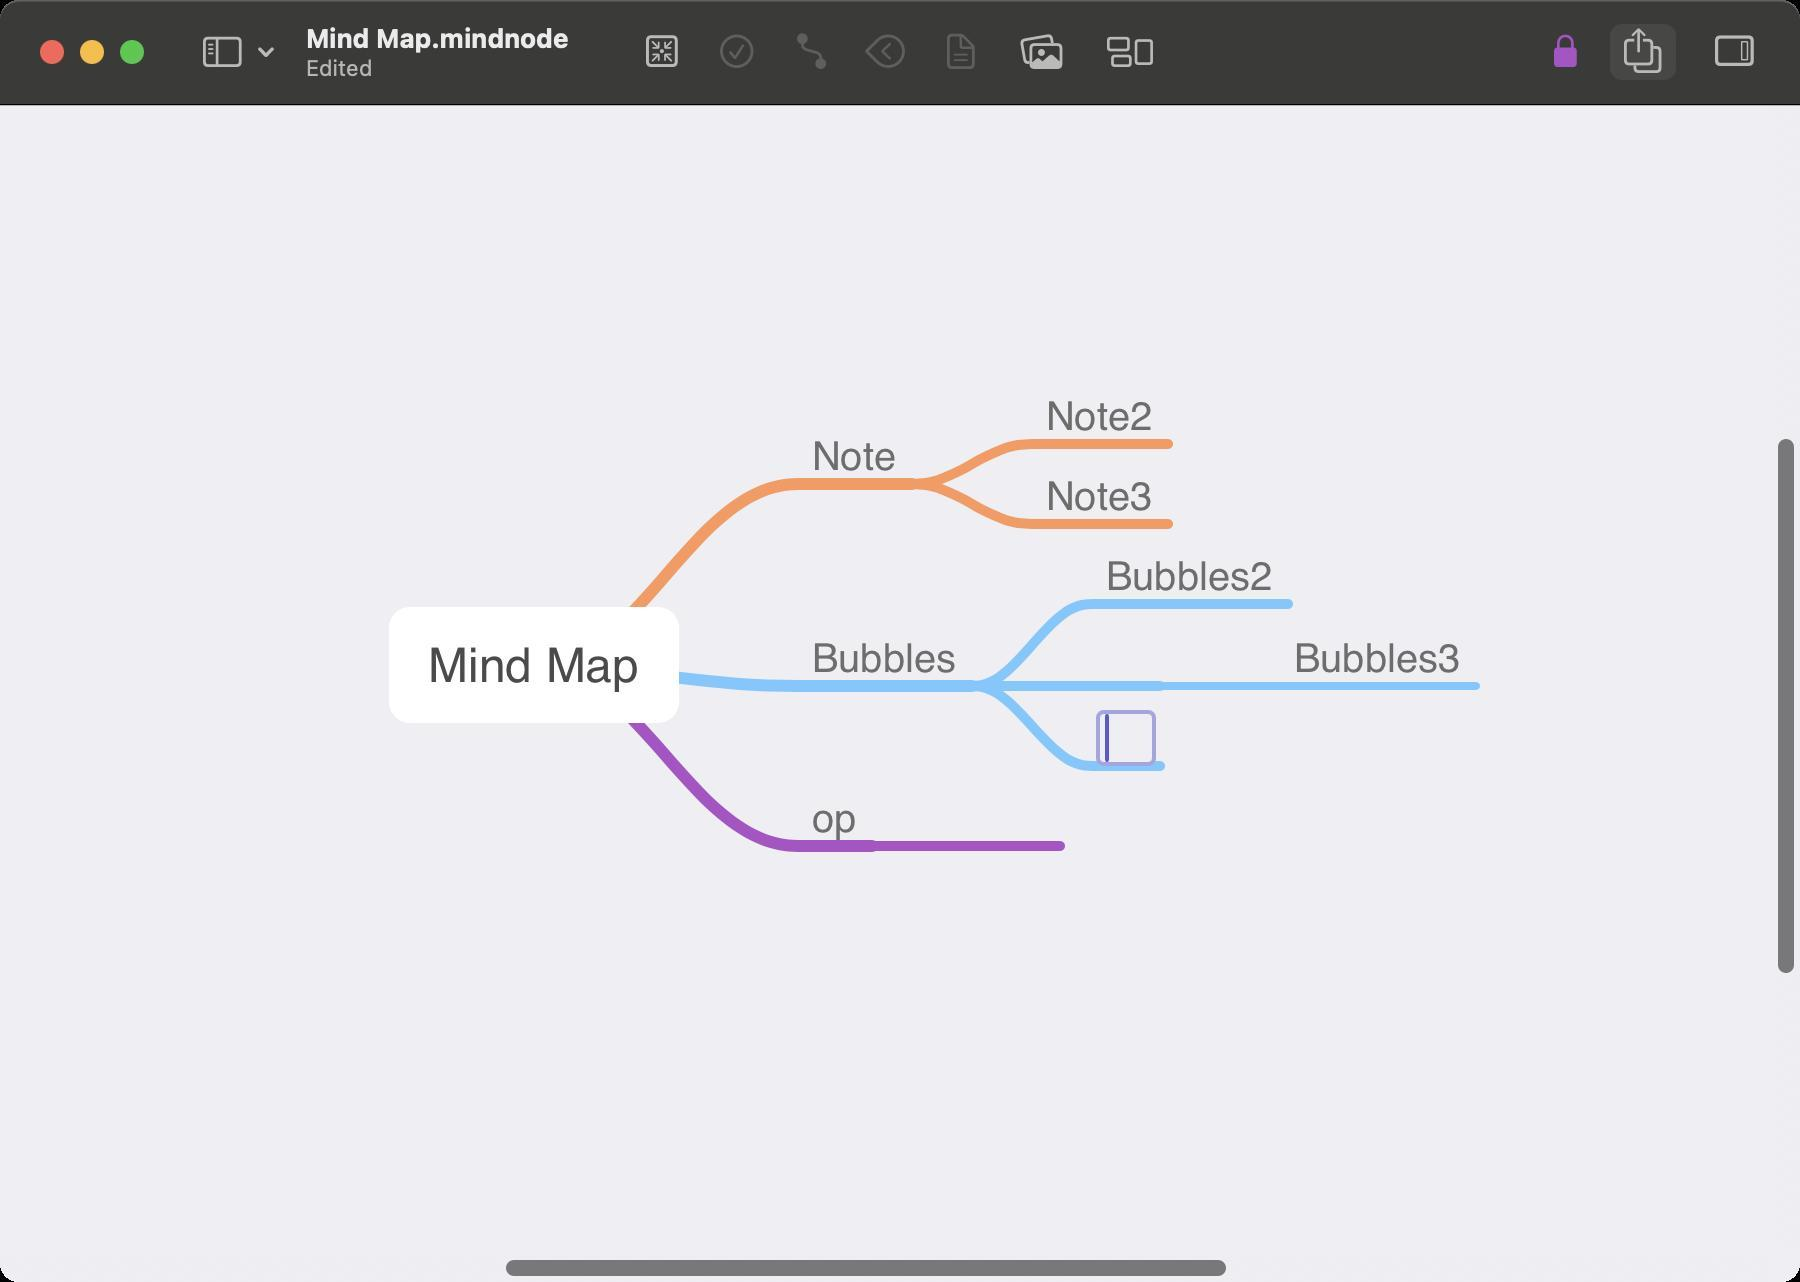
Accessibility tree:
{"name": "Mind_Map.mindnode", "role": "AXWindow", "description": null, "role_description": "standard window", "value": null, "position": "413.00;127.00", "size": "900;641", "children": [{"name": null, "role": "AXScrollArea", "description": null, "role_description": "scroll area", "value": null, "position": "0.00;52.00", "size": "900;589", "children": [{"name": null, "role": "AXTextArea", "description": null, "role_description": "text entry area", "value": "", "position": "548.00;357.00", "size": "30;28", "children": []}, {"name": null, "role": "AXScrollBar", "description": null, "role_description": "scroll bar", "value": 0.4810725552050473, "position": "0.00;626.00", "size": "885;15", "children": [{"name": null, "role": "AXValueIndicator", "description": null, "role_description": "value indicator", "value": 0.4810725552050473, "position": "252.00;626.00", "size": "362;15", "children": []}, {"name": null, "role": "AXButton", "description": null, "role_description": "increment arrow button", "value": null, "position": "0.00;626.00", "size": "0;0", "children": []}, {"name": null, "role": "AXButton", "description": null, "role_description": "decrement arrow button", "value": null, "position": "0.00;626.00", "size": "0;0", "children": []}, {"name": null, "role": "AXButton", "description": null, "role_description": "increment page button", "value": null, "position": "614.00;626.00", "size": "271;15", "children": []}, {"name": null, "role": "AXButton", "description": null, "role_description": "decrement page button", "value": null, "position": "0.00;626.00", "size": "252;15", "children": []}]}, {"name": null, "role": "AXScrollBar", "description": null, "role_description": "scroll bar", "value": 0.5475819032761311, "position": "885.00;52.00", "size": "15;574", "children": [{"name": null, "role": "AXValueIndicator", "description": null, "role_description": "value indicator", "value": 0.5475819032761311, "position": "885.00;218.50", "size": "15;269", "children": []}, {"name": null, "role": "AXButton", "description": null, "role_description": "increment arrow button", "value": null, "position": "885.00;52.00", "size": "0;0", "children": []}, {"name": null, "role": "AXButton", "description": null, "role_description": "decrement arrow button", "value": null, "position": "885.00;52.00", "size": "0;0", "children": []}, {"name": null, "role": "AXButton", "description": null, "role_description": "increment page button", "value": null, "position": "885.00;488.00", "size": "15;138", "children": []}, {"name": null, "role": "AXButton", "description": null, "role_description": "decrement page button", "value": null, "position": "885.00;52.00", "size": "15;166", "children": []}]}, {"name": null, "role": "AXGroup", "description": null, "role_description": "group", "value": null, "position": "885.00;626.00", "size": "15;15", "children": []}]}, {"name": null, "role": "AXToolbar", "description": null, "role_description": "toolbar", "value": null, "position": "0.00;0.00", "size": "900;52", "children": [{"name": null, "role": "AXMenuButton", "description": "View", "role_description": "menu button", "value": null, "position": "87.00;0.00", "size": "62;52", "children": [{"name": "", "role": "AXMenuButton", "description": "Toggle sidebar", "role_description": "menu button", "value": null, "position": "86.00;6.00", "size": "64;40", "children": []}]}, {"name": null, "role": "AXButton", "description": "Focus", "role_description": "button", "value": null, "position": "312.50;0.00", "size": "37;52", "children": []}, {"name": null, "role": "AXButton", "description": "Add Task", "role_description": "button", "value": null, "position": "349.50;0.00", "size": "38;52", "children": []}, {"name": null, "role": "AXButton", "description": "Connect", "role_description": "button", "value": null, "position": "387.50;0.00", "size": "37;52", "children": []}, {"name": null, "role": "AXButton", "description": "Fold Node", "role_description": "button", "value": null, "position": "424.50;0.00", "size": "38;52", "children": []}, {"name": null, "role": "AXButton", "description": "View Notes", "role_description": "button", "value": null, "position": "462.50;0.00", "size": "36;52", "children": []}, {"name": null, "role": "AXMenuButton", "description": "Images", "role_description": "menu button", "value": null, "position": "498.50;0.00", "size": "44;52", "children": [{"name": "", "role": "AXMenuButton", "description": "", "role_description": "menu button", "value": null, "position": "496.50;6.00", "size": "48;40", "children": []}]}, {"name": null, "role": "AXMenuButton", "description": "Organize", "role_description": "menu button", "value": null, "position": "542.50;0.00", "size": "45;52", "children": [{"name": "", "role": "AXMenuButton", "description": "", "role_description": "menu button", "value": null, "position": "540.50;6.00", "size": "49;40", "children": []}]}, {"name": null, "role": "AXButton", "description": "Get MindNode PLUS", "role_description": "button", "value": null, "position": "764.00;0.00", "size": "37;52", "children": []}, {"name": null, "role": "AXButton", "description": "Export a Copy", "role_description": "button", "value": null, "position": "801.00;0.00", "size": "41;52", "children": [{"name": null, "role": "AXMenu", "description": null, "role_description": "menu", "value": null, "position": "797.00;47.00", "size": "122;186", "children": [{"name": "MindNode…", "role": "AXMenuItem", "description": null, "role_description": "menu item", "value": null, "position": "797.00;52.00", "size": "122;22", "children": []}, {"name": "PDF…", "role": "AXMenuItem", "description": null, "role_description": "menu item", "value": null, "position": "797.00;74.00", "size": "122;22", "children": []}, {"name": "FreeMind…", "role": "AXMenuItem", "description": null, "role_description": "menu item", "value": null, "position": "797.00;96.00", "size": "122;22", "children": []}, {"name": "OPML…", "role": "AXMenuItem", "description": null, "role_description": "menu item", "value": null, "position": "797.00;118.00", "size": "122;22", "children": []}, {"name": "Image…", "role": "AXMenuItem", "description": null, "role_description": "menu item", "value": null, "position": "797.00;140.00", "size": "122;22", "children": []}, {"name": "Markdown…", "role": "AXMenuItem", "description": null, "role_description": "menu item", "value": null, "position": "797.00;162.00", "size": "122;22", "children": []}, {"name": "Text…", "role": "AXMenuItem", "description": null, "role_description": "menu item", "value": null, "position": "797.00;184.00", "size": "122;22", "children": []}, {"name": "Tasks…", "role": "AXMenuItem", "description": null, "role_description": "menu item", "value": null, "position": "797.00;206.00", "size": "122;22", "children": []}]}]}, {"name": null, "role": "AXRadioButton", "description": "Sidebar", "role_description": "radio button", "value": 0, "position": "842.00;0.00", "size": "50;52", "children": []}]}, {"name": null, "role": "AXButton", "description": null, "role_description": "close button", "value": null, "position": "19.00;18.00", "size": "14;16", "children": []}, {"name": null, "role": "AXButton", "description": null, "role_description": "full screen button", "value": null, "position": "59.00;18.00", "size": "14;16", "children": [{"name": null, "role": "AXGroup", "description": null, "role_description": "group", "value": null, "position": "59.00;18.00", "size": "14;16", "children": [{"name": null, "role": "AXGroup", "description": null, "role_description": "group", "value": null, "position": "59.00;18.00", "size": "14;16", "children": []}]}]}, {"name": null, "role": "AXButton", "description": null, "role_description": "minimize button", "value": null, "position": "39.00;18.00", "size": "14;16", "children": []}, {"name": null, "role": "AXStaticText", "description": null, "role_description": "text", "value": "Mind Map.mindnode", "position": "149.00;0.00", "size": "164;52", "children": []}]}